Question: As you can see. I have space above header 3, I want it to be inline with the image itself.
HTML
'''
<div class="wrap">
<div class="content"><img src="img/user_avatar.jpg" width="100" height="101" /><h3>Jonas Hitler</h3></div>
</div>
'''
CSS
'''
.wrap{
display: inline-block;
border:1px solid;
border-radius:8px;
background-color:#fff;
padding:10px;
width:800px;
}
.content{font-family:"Segoe UI"}
.content img, .content h3 { float: left;}
.content img {border:1px solid; border-radius:8px; margin-right: 15px;}
.content h3 {font-size: 22px;}
.content h3 span { font-size: 14px; }
'''
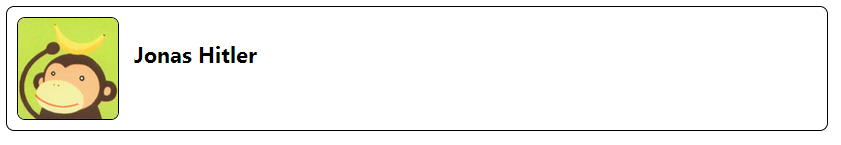
Answer: That's the default stylesheet applied by the user agent. you could reset that by 'margin: 0;' as follows:
'''
.content h3 {font-size: 22px; margin: 0;}
'''
<URL>
User agents apply some default styles to the HTML elements. For instance they apply a top and bottom 'margin' on the heading elements such as '<h3>'.
'-webkit-margin-before: 1em;''-webkit-margin-after: 1em;'.
Most web developers use some CSS declarations at the top of the stylesheet called <URL> to reset the user agent default styles.
Whether to use a tiny reset:
'''
* { padding:0; margin: 0;}
'''
Or a <URL> by CSS legendary Eric Meyer.